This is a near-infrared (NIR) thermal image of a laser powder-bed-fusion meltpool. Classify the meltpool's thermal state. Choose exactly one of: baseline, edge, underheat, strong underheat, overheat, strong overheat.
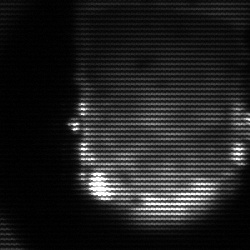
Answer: baseline